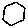
Label: hexagon